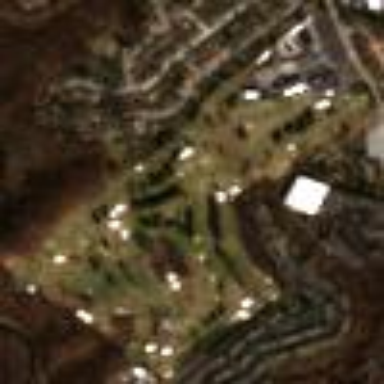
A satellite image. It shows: Golf course.